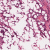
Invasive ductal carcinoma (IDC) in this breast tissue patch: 1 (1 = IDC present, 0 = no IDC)